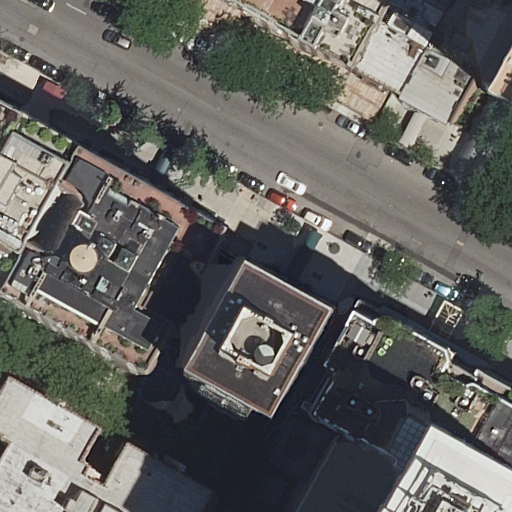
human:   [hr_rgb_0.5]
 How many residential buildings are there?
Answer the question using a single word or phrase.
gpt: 12

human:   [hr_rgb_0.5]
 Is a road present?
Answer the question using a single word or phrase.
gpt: yes

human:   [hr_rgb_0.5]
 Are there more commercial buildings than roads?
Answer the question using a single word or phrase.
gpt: no

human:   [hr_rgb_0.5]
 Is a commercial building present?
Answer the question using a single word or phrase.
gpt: no

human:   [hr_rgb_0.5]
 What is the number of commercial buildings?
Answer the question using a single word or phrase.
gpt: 0

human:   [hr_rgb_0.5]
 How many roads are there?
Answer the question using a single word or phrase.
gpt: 3

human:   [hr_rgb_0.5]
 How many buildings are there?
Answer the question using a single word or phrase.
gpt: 12

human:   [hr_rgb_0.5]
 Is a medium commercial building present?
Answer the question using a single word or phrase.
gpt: no

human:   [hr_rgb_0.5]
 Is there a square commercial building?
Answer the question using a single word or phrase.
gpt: no

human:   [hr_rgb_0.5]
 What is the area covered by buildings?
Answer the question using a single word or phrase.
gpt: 5167m2

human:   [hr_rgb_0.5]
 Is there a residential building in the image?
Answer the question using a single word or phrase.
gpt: yes

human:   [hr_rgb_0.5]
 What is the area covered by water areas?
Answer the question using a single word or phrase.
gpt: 0m2

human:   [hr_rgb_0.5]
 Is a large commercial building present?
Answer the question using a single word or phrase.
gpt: no

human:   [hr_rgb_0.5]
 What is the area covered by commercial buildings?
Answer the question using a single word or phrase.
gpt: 0m2

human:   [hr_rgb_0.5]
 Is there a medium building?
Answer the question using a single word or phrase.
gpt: yes

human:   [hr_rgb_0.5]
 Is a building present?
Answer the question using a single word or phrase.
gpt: yes

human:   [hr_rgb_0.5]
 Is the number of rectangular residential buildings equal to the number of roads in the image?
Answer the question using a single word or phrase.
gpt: no

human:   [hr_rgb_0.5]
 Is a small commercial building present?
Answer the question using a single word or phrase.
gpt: no

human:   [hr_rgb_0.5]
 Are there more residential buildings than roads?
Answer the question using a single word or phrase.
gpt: yes

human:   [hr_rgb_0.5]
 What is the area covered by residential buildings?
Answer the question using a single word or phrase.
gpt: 5167m2

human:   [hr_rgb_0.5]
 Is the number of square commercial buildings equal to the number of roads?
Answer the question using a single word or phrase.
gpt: no

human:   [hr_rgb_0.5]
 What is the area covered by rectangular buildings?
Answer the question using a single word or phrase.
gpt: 2000m2

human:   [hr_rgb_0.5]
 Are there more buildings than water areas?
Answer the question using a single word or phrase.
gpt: yes

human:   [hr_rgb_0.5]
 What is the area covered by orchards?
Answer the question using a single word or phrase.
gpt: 0m2

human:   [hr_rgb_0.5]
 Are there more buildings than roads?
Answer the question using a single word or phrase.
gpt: yes

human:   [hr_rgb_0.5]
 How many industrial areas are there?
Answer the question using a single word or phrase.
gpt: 0

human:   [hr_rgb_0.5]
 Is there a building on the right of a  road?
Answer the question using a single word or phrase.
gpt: yes

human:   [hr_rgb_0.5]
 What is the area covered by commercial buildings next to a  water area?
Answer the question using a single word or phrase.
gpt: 0m2

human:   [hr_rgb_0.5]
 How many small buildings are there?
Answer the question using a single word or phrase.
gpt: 2

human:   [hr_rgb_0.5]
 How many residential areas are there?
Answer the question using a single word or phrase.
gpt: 0

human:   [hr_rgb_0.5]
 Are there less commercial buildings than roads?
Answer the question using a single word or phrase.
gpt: yes

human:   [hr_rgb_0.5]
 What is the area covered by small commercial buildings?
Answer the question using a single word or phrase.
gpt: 0m2

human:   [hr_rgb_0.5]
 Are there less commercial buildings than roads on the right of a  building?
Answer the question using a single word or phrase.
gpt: yes

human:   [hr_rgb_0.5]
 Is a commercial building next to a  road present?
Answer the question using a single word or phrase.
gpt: no

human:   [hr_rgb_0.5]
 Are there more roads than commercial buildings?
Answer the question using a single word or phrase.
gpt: yes

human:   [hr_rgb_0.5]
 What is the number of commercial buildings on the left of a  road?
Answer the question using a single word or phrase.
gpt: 0

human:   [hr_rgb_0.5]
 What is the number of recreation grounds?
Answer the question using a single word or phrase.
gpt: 0

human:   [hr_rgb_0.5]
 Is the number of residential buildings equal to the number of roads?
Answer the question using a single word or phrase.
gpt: no

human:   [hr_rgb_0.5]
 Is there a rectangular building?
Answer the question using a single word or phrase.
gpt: yes

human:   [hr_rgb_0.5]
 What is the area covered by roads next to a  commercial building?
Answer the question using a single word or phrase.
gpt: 0m2

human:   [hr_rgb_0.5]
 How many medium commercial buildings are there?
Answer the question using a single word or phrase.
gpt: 0

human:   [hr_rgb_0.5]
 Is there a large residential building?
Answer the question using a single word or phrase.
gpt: yes

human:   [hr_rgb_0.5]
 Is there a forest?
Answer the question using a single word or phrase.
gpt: no

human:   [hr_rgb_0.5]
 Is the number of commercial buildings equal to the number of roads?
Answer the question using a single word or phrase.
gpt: no

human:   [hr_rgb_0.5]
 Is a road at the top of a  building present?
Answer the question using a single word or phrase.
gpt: yes

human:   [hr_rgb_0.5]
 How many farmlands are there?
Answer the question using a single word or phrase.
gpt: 0

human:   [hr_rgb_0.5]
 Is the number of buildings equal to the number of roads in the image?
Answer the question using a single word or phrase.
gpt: no

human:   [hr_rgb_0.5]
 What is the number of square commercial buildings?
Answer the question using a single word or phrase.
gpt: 0

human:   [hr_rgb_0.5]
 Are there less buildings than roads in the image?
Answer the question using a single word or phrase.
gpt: no

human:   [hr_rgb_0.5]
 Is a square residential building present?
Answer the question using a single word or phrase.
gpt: no

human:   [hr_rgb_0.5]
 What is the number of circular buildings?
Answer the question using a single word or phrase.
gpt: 0

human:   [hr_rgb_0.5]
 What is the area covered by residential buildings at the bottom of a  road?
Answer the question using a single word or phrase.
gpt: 2982m2

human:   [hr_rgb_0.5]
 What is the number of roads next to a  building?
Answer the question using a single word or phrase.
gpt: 3

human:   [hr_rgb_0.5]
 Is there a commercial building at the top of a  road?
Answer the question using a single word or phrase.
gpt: no

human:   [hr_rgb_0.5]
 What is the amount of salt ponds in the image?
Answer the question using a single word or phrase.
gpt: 0

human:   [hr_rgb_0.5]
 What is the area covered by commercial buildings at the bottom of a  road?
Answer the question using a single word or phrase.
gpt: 0m2

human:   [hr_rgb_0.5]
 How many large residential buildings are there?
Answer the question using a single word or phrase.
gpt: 3

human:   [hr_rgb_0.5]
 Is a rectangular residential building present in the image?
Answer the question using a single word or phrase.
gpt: yes

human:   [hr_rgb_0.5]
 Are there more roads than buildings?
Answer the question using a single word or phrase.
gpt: no

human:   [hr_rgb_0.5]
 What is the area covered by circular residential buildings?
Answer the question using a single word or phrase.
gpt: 0m2

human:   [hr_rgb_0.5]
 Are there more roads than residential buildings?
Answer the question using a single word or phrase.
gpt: no

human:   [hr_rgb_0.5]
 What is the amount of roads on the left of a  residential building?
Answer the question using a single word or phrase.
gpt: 3

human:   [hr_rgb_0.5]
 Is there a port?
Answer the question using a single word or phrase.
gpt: no

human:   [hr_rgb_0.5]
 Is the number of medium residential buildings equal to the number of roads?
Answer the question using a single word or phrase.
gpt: no